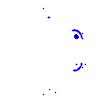
Particle: electron